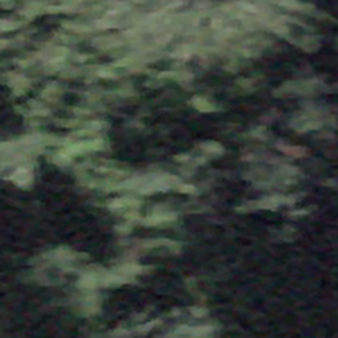
Label: other